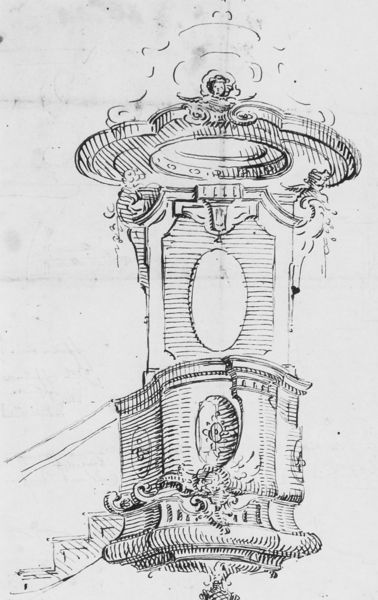
Titel: Birnau, Kanzel (Zeichnung)
Künstler: Joseph Anton Feuchtmayer
Institution: Konstanz, Wessenberggalerie
Schlagwörter: holz, säule, zeichnung, barock, stein, kirche, rokoko, engel, putto, empore, treppe, verzierung, geländer, dom, radierung, pfarrer, kanzel, pastor, predigt, plan, rocaille, beichtstuhl, krche, pastor#